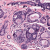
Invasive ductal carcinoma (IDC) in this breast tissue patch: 0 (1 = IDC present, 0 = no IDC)